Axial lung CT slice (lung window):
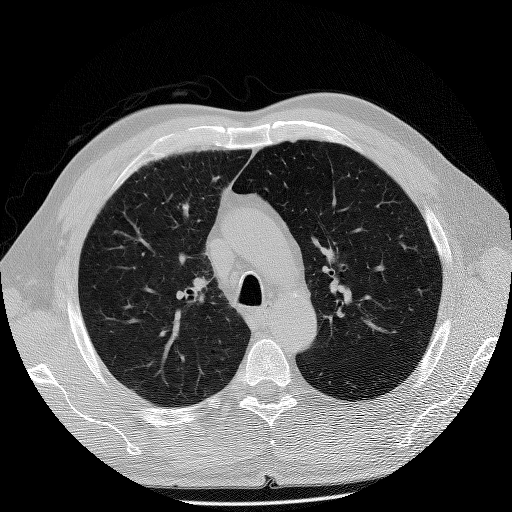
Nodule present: no